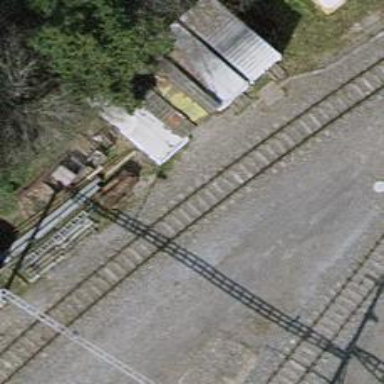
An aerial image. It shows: Railway yard with one track.